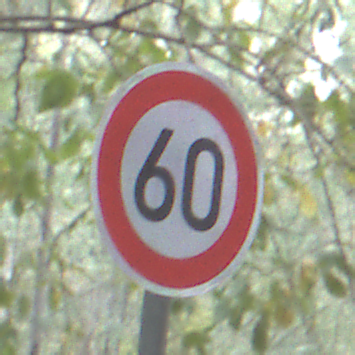
Verkehrszeichen: Geschwindigkeit60
Umgebung: Outdoor, Nature
Tageszeit: SunriseSunset
Wetter: NotSpecified
Licht: Natural
Jahreszeit: Autumn
Kontrast: MediumContrast